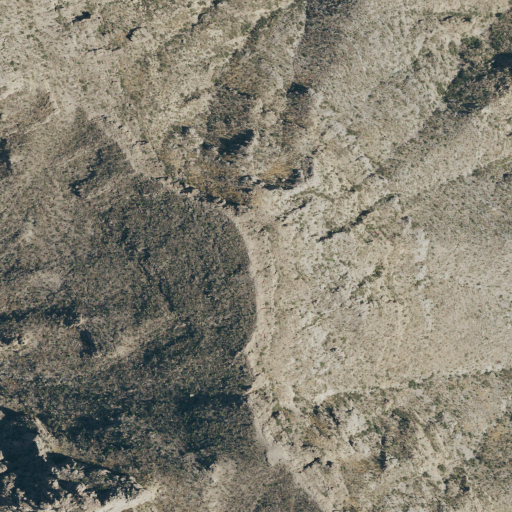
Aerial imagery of mountain in Texas named Mount Franklin containing shrub and grassland